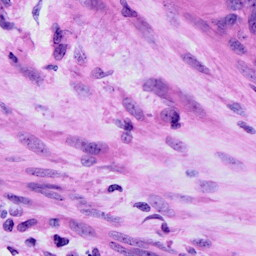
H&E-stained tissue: Cervix